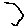
Label: hexagon